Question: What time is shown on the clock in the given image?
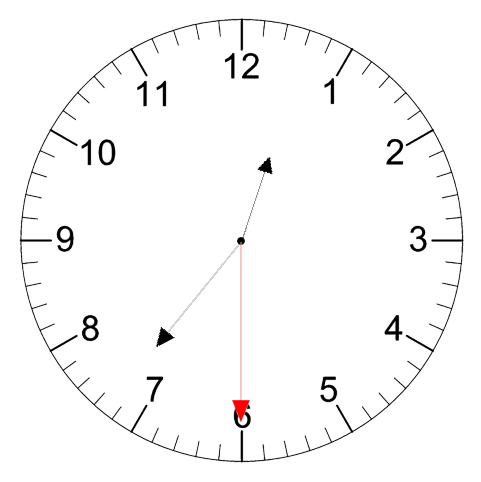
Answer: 12:36:30